Question: I want to make a div for showing content in a small box. I want the div to be auto width but it is always going 100% of the parent div, is div maybe not the best way?
'''
<div class="rental-feature">
<span class="feature-icon door"></span>
<span class="feature-text"><PHONE></span>
</div>
'''
Here is a link to an image of what I am trying to do, the content in feature text should control the width. But when I make it as is, the code always goes to 100% of the parent div.

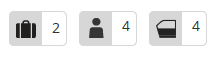
Answer: Set the div to display:inline-block; in the css.
It should then get the width of the content instead of filling out the parent.